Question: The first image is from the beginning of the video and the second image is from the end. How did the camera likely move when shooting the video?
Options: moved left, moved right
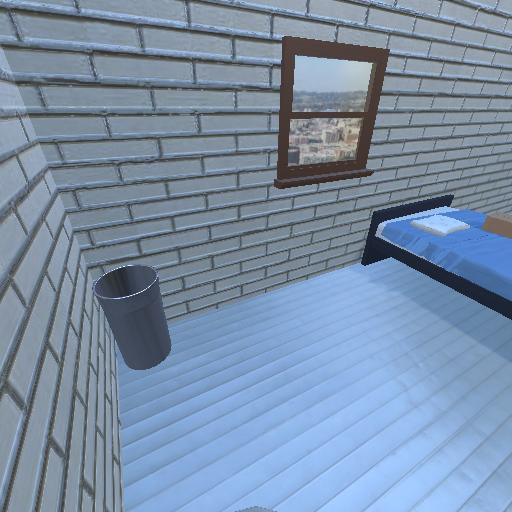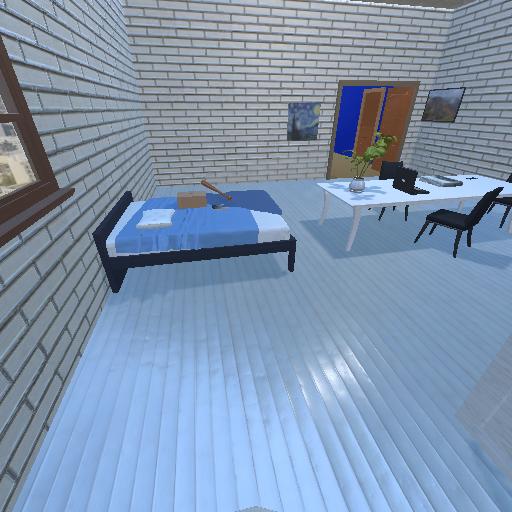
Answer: moved left